Question: I have Mysql procedure which will return 5 tables, Now i need to set those
I am using VS 2010, Jquery, ASP.Net.
How to write that table's in excel file on a new sheet.
'''
$("#btnExcel").click(function (e) {
$('#divExcelExporting').html($('#containerOne').html());
$('#divExcelExporting').append($('#containerTwo').html());
$('#divExcelExporting').append($('#containerThree').html());
$('#divExcelExporting').append($('#containerFour').html());
$('#divExcelExporting').append($('#containerFive').html());
var trcoll = $('#divExcelExporting').find('.border-middle1').find('tr');
$.each(trcoll, function (d, f) {
$($(this).find('td')[0]).remove();
});
var trcol2 = $('#divExcelExporting').find('.border-middle2').find('tr');
$.each(trcol2, function (d, f) {
$($(this).find('td')[0]).remove();
});
var trcol3 = $('#divExcelExporting').find('.border-middle3').find('tr');
$.each(trcol3, function (d, f) {
$($(this).find('td')[0]).remove();
});
var trcol4 = $('#divExcelExporting').find('.border-middle4').find('tr');
$.each(trcol4, function (d, f) {
$($(this).find('td')[0]).remove();
});
var trcol5 = $('#divExcelExporting').find('.border-middle5').find('tr');
$.each(trcol5, function (d, f) {
$($(this).find('td')[0]).remove();
});
WebService.SetVendorHTML($('#divExcelExporting').html(), OnWSRequestComplete);
'''
});
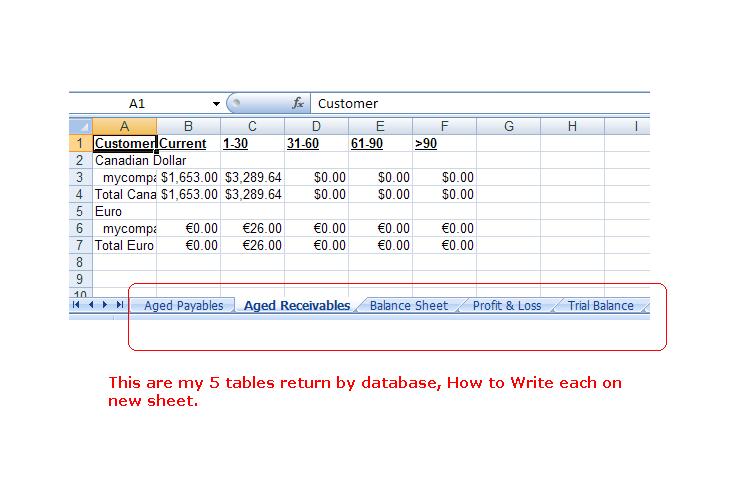
Answer: I got solution from OpenXML.
'''
string path = Context.Server.MapPath("~/ExcelData/test.xslx");
ExportDataSet(ds, path);
private void ExportDataSet(DataSet ds, string destination)
{
using (var workbook = SpreadsheetDocument.Create(destination, DocumentFormat.OpenXml.SpreadsheetDocumentType.Workbook))
{
var workbookPart = workbook.AddWorkbookPart();
workbook.WorkbookPart.Workbook = new DocumentFormat.OpenXml.Spreadsheet.Workbook();
workbook.WorkbookPart.Workbook.Sheets = new DocumentFormat.OpenXml.Spreadsheet.Sheets();
foreach (System.Data.DataTable table in ds.Tables)
{
var sheetPart = workbook.WorkbookPart.AddNewPart<WorksheetPart>();
var sheetData = new DocumentFormat.OpenXml.Spreadsheet.SheetData();
sheetPart.Worksheet = new DocumentFormat.OpenXml.Spreadsheet.Worksheet(sheetData);
DocumentFormat.OpenXml.Spreadsheet.Sheets sheets = workbook.WorkbookPart.Workbook.GetFirstChild<DocumentFormat.OpenXml.Spreadsheet.Sheets>();
string relationshipId = workbook.WorkbookPart.GetIdOfPart(sheetPart);
uint sheetId = 1;
if (sheets.Elements<DocumentFormat.OpenXml.Spreadsheet.Sheet>().Count() > 0)
{
sheetId =
sheets.Elements<DocumentFormat.OpenXml.Spreadsheet.Sheet>().Select(s => s.SheetId.Value).Max() + 1;
}
DocumentFormat.OpenXml.Spreadsheet.Sheet sheet = new DocumentFormat.OpenXml.Spreadsheet.Sheet() { Id = relationshipId, SheetId = sheetId, Name = table.TableName };
sheets.Append(sheet);
DocumentFormat.OpenXml.Spreadsheet.Row headerRow = new DocumentFormat.OpenXml.Spreadsheet.Row();
List<String> columns = new List<string>();
foreach (System.Data.DataColumn column in table.Columns)
{
columns.Add(column.ColumnName);
DocumentFormat.OpenXml.Spreadsheet.Cell cell = new DocumentFormat.OpenXml.Spreadsheet.Cell();
cell.DataType = DocumentFormat.OpenXml.Spreadsheet.CellValues.String;
cell.CellValue = new DocumentFormat.OpenXml.Spreadsheet.CellValue(column.ColumnName);
headerRow.AppendChild(cell);
}
sheetData.AppendChild(headerRow);
foreach (System.Data.DataRow dsrow in table.Rows)
{
DocumentFormat.OpenXml.Spreadsheet.Row newRow = new DocumentFormat.OpenXml.Spreadsheet.Row();
foreach (String col in columns)
{
DocumentFormat.OpenXml.Spreadsheet.Cell cell = new DocumentFormat.OpenXml.Spreadsheet.Cell();
cell.DataType = DocumentFormat.OpenXml.Spreadsheet.CellValues.String;
cell.CellValue = new DocumentFormat.OpenXml.Spreadsheet.CellValue(dsrow[col].ToString()); //
newRow.AppendChild(cell);
}
sheetData.AppendChild(newRow);
}
}
}
}
'''
References :
'''
using DocumentFormat.OpenXml.Packaging;
using DocumentFormat.OpenXml.Spreadsheet;
using DocumentFormat.OpenXml;
'''